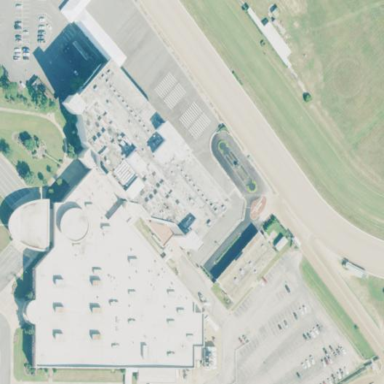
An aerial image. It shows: Building that functions as both hotel and casino.